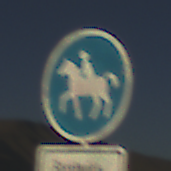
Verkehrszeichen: Reitweg
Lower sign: BesondereFahrzeugeUndTransportgueter7
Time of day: SunriseSunset
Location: Outdoor (Nature)
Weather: Clear
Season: NotSpecified
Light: Natural